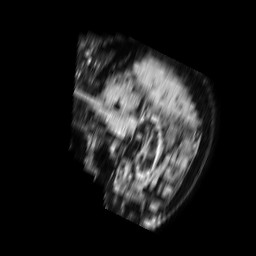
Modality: FLAIR
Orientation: sagittal
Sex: male
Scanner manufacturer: philips
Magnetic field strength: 1.5 T
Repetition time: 6 s
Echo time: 0.09859 s